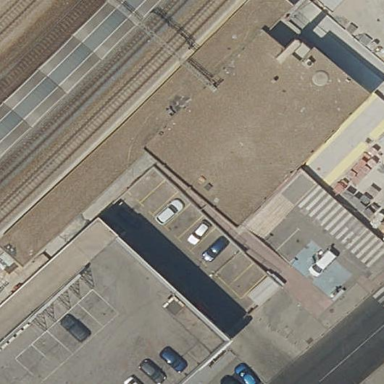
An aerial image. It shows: View of roof of building.